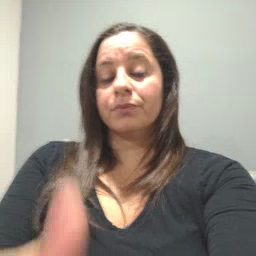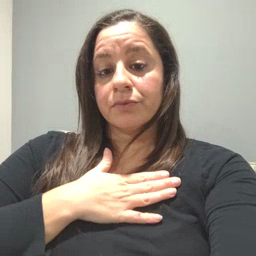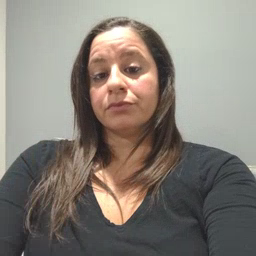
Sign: minemy